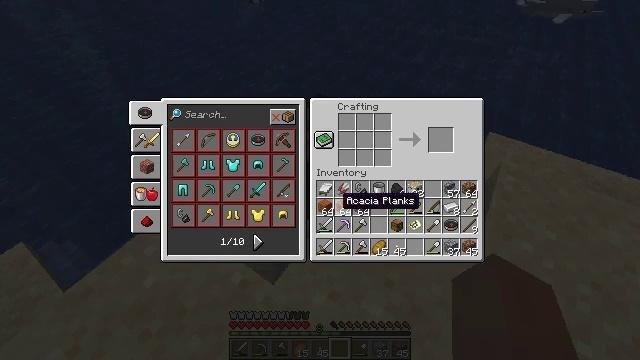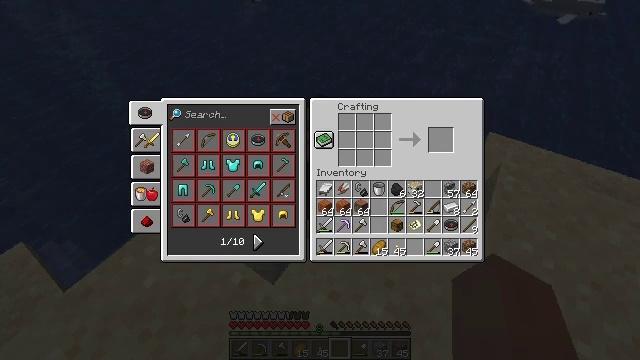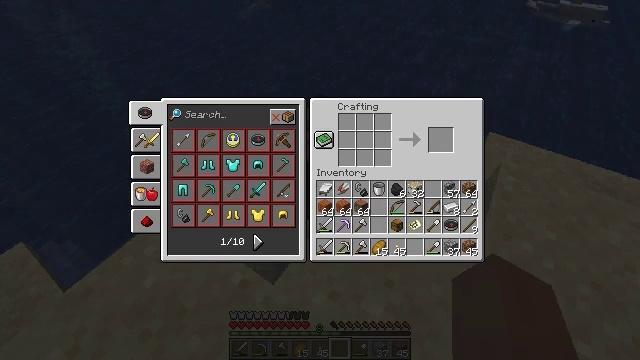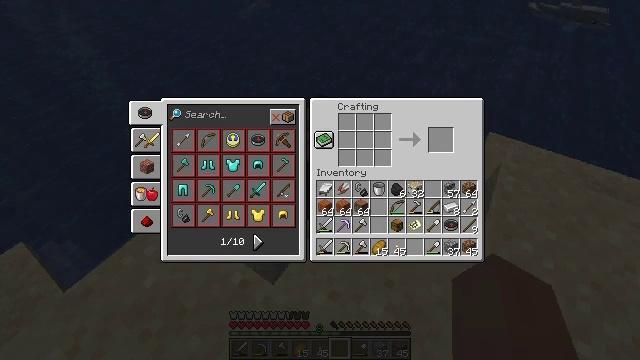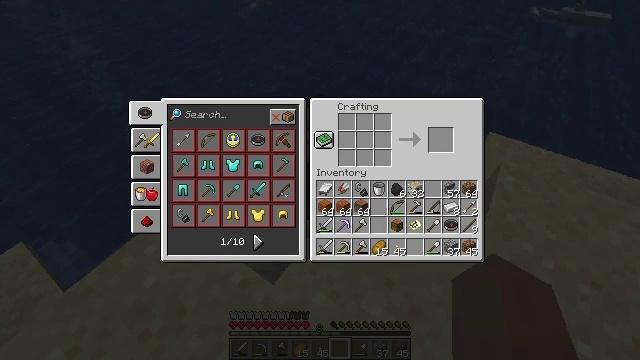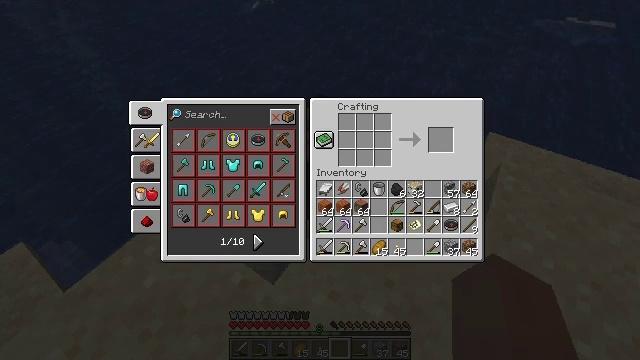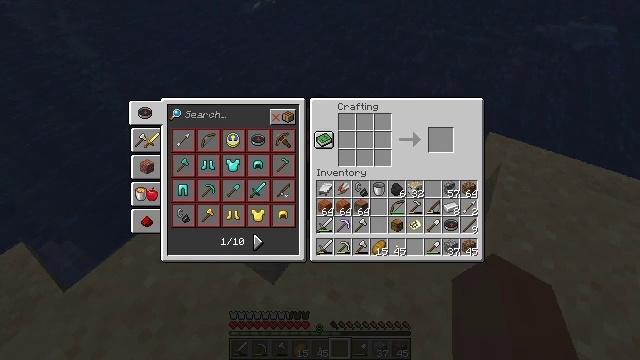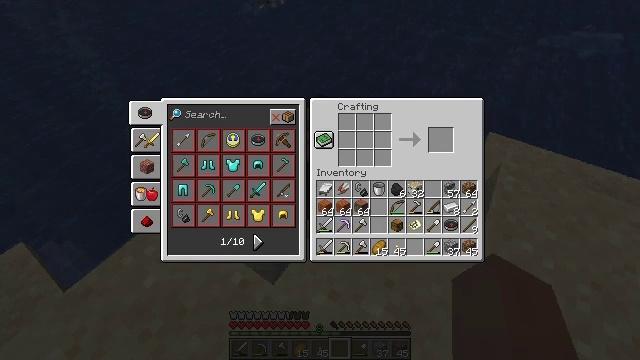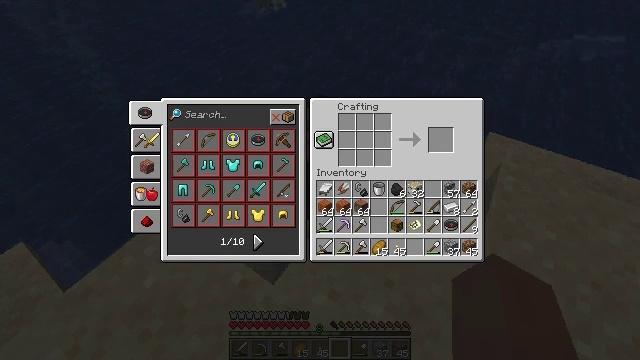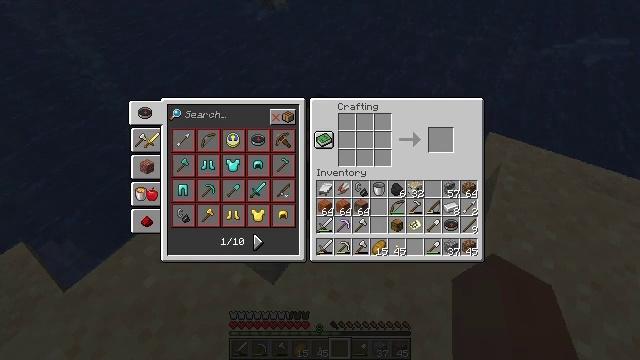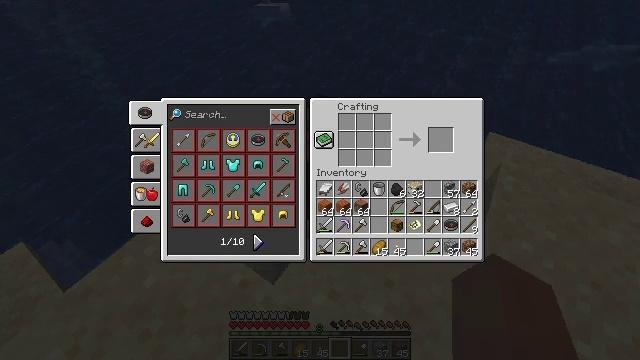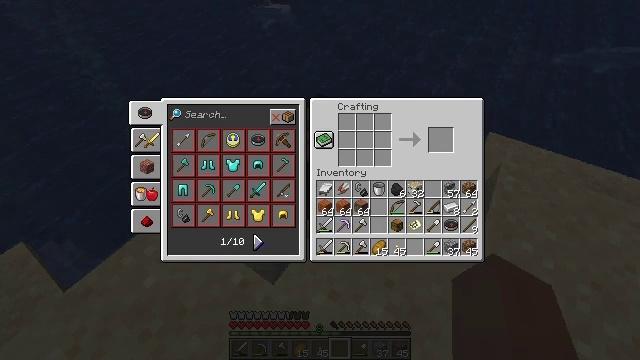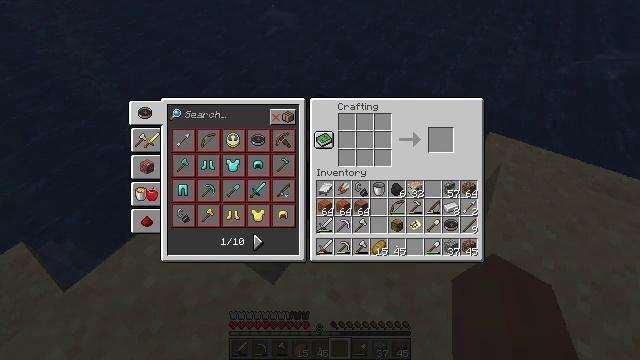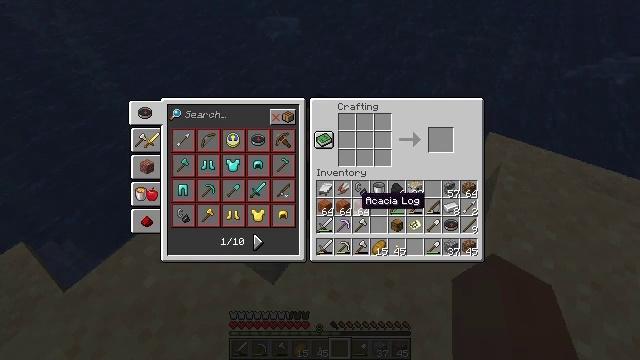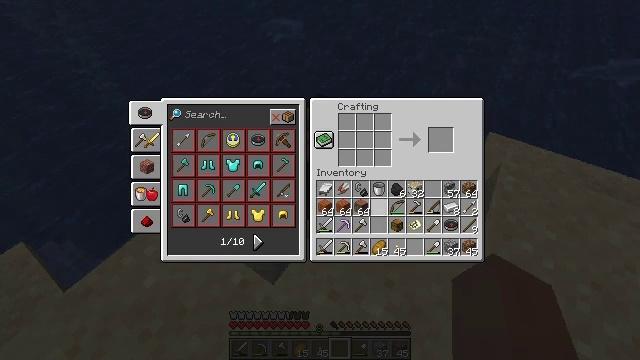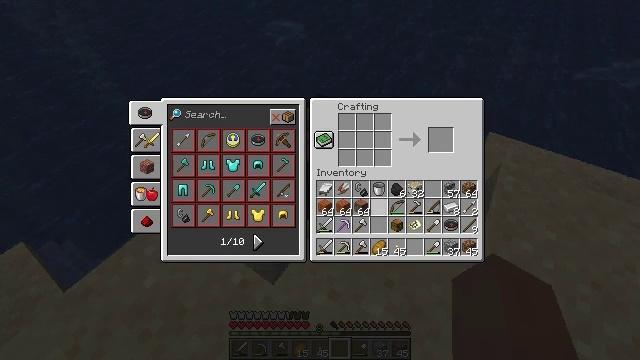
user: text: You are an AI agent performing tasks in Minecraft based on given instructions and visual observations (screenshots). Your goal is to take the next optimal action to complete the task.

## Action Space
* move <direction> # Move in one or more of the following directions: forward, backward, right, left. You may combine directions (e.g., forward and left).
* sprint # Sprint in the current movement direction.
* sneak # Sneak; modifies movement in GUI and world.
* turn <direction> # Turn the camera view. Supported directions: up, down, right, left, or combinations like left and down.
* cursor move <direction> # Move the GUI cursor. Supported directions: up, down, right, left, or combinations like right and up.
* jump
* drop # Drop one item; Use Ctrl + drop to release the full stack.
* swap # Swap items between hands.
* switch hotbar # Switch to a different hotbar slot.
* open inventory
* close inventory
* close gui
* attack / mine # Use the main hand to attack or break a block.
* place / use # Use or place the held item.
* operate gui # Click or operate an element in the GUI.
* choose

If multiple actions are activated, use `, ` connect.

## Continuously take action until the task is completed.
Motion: motion action
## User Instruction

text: Interact with the crafting table to obtain the acacia boat.
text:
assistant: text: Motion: turn left and down
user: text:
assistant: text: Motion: turn left and down
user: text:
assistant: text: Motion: turn left
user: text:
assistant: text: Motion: no_op
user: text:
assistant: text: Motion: no_op
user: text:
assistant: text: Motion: no_op
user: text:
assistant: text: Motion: no_op
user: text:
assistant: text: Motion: no_op
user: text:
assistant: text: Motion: no_op
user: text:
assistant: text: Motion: no_op
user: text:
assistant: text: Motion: no_op
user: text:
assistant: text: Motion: turn right and up
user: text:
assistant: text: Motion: turn right and up
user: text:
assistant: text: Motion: turn right
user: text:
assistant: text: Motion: no_op
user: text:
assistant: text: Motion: no_op
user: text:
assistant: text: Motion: no_op
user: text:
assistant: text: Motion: no_op
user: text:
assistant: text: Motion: turn left
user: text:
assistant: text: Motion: turn left
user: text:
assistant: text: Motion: no_op
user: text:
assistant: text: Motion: no_op
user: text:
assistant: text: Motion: no_op
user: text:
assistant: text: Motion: no_op
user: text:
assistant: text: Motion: no_op
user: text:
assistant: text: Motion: no_op
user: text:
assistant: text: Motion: no_op
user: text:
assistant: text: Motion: no_op
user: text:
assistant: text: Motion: no_op
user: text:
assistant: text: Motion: no_op